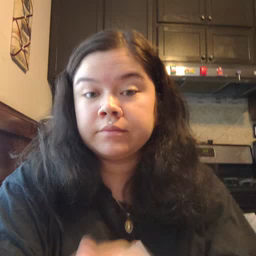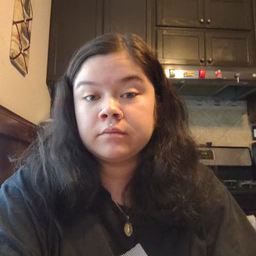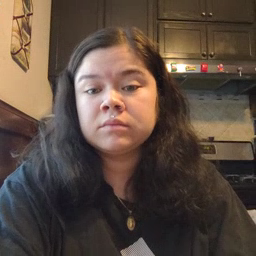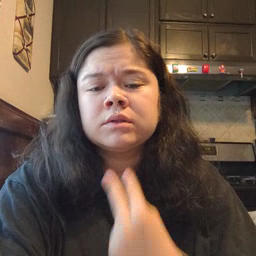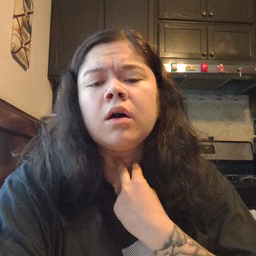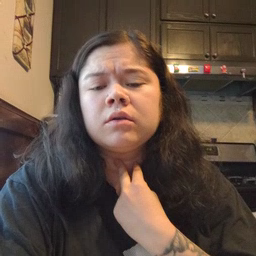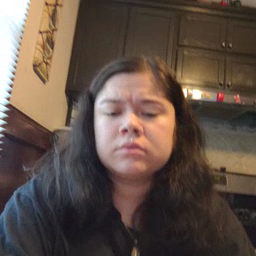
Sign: stuck